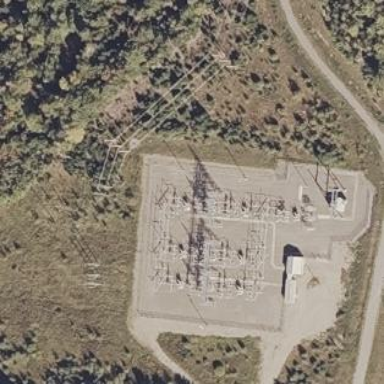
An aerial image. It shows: Distribution level power substation enclosed by fence.